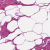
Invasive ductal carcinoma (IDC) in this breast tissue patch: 0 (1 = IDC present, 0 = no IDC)